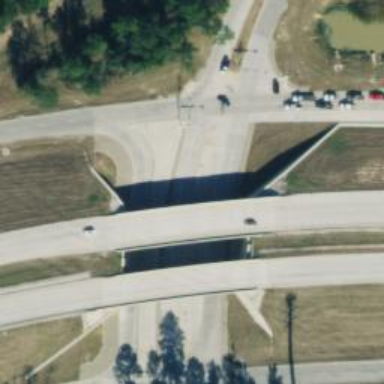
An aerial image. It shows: Secondary link road.